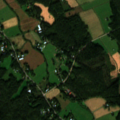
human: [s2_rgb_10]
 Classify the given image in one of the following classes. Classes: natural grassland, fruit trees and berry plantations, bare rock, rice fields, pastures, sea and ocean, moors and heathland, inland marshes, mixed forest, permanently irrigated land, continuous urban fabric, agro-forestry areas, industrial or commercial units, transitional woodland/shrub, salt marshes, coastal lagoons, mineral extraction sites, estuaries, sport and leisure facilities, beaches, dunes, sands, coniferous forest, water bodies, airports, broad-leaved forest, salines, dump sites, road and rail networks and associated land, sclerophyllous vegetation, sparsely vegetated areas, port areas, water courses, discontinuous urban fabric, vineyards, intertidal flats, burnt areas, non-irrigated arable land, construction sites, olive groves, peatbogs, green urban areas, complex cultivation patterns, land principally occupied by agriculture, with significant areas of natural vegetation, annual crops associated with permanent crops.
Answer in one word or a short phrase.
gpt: non-irrigated arable land, land principally occupied by agriculture, with significant areas of natural vegetation, coniferous forest, mixed forest